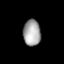
Tissue: lung
Cell type: Endothelial cells
Senescence score: 0.5549
Nuclear area (px): 450
Mean DAPI intensity: 163.249